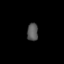
Tissue: lung
Cell type: Epithelial cells
Senescence score: 0.2166
Nuclear area (px): 188
Mean DAPI intensity: 90.229